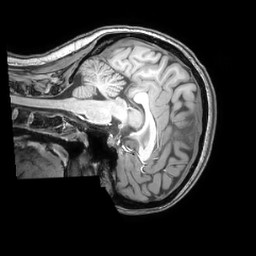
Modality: T1w
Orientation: sagittal
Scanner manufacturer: philips
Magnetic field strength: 3 T
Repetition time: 0.008 s
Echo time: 0.0035 s